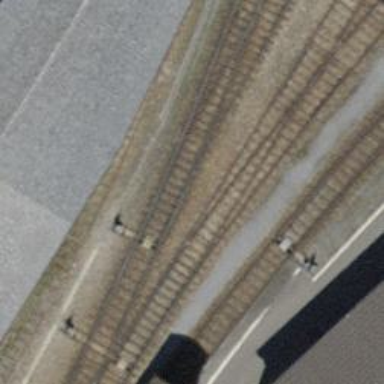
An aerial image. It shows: Railway switch.